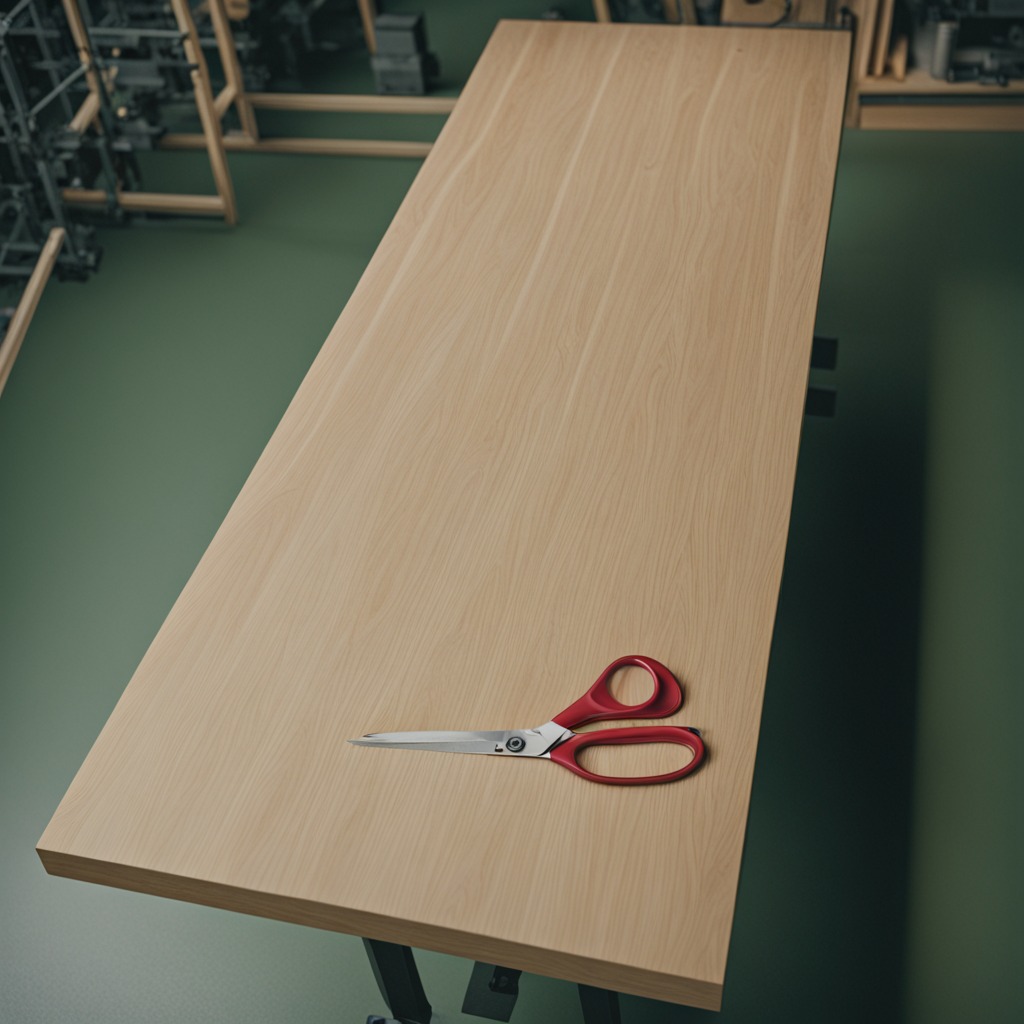
A scissor is lying on the workbench inside a coastal fishing gear workshop.